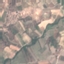
Label: PermanentCrop